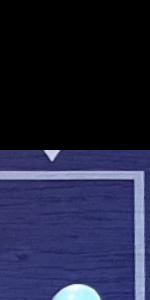
Label: Empty